Field crop: maize
Growth stage: 2
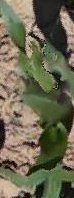
Species: maize